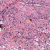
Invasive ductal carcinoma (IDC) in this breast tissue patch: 0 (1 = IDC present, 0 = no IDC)